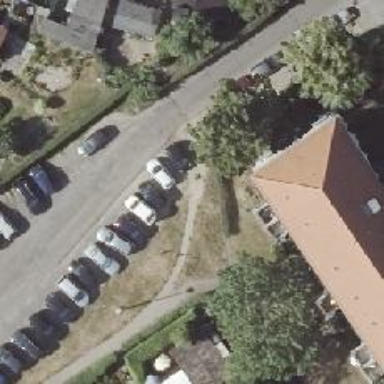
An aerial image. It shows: Compacted footway.